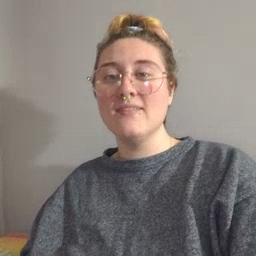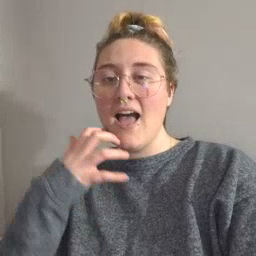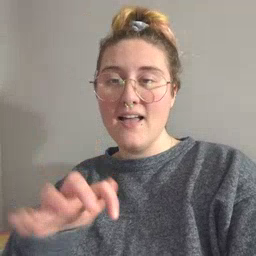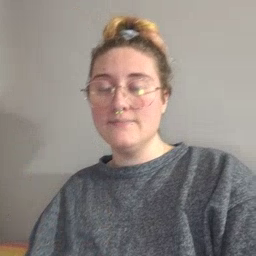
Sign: hot